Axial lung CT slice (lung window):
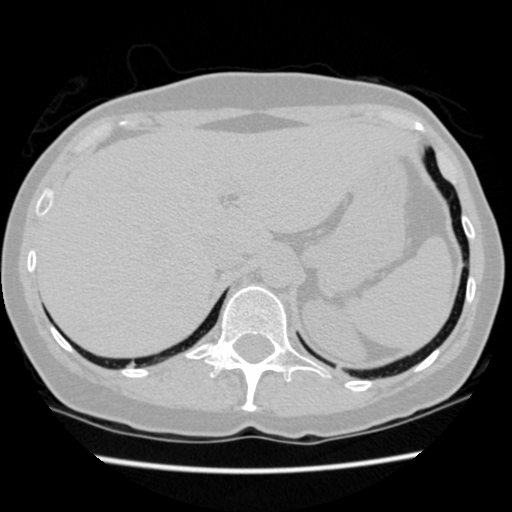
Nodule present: no